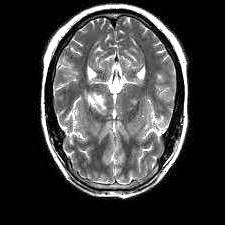
Label: notumor